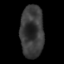
Tissue: skin
Cell type: Epithelial cells
Senescence score: 0.2654
Nuclear area (px): 1189
Mean DAPI intensity: 57.439